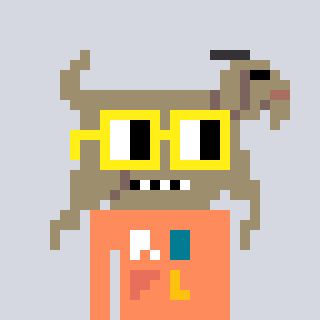
a pixel art character with square yellow glasses, a goat-shaped head and a peachy-colored body on a cool background